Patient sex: M
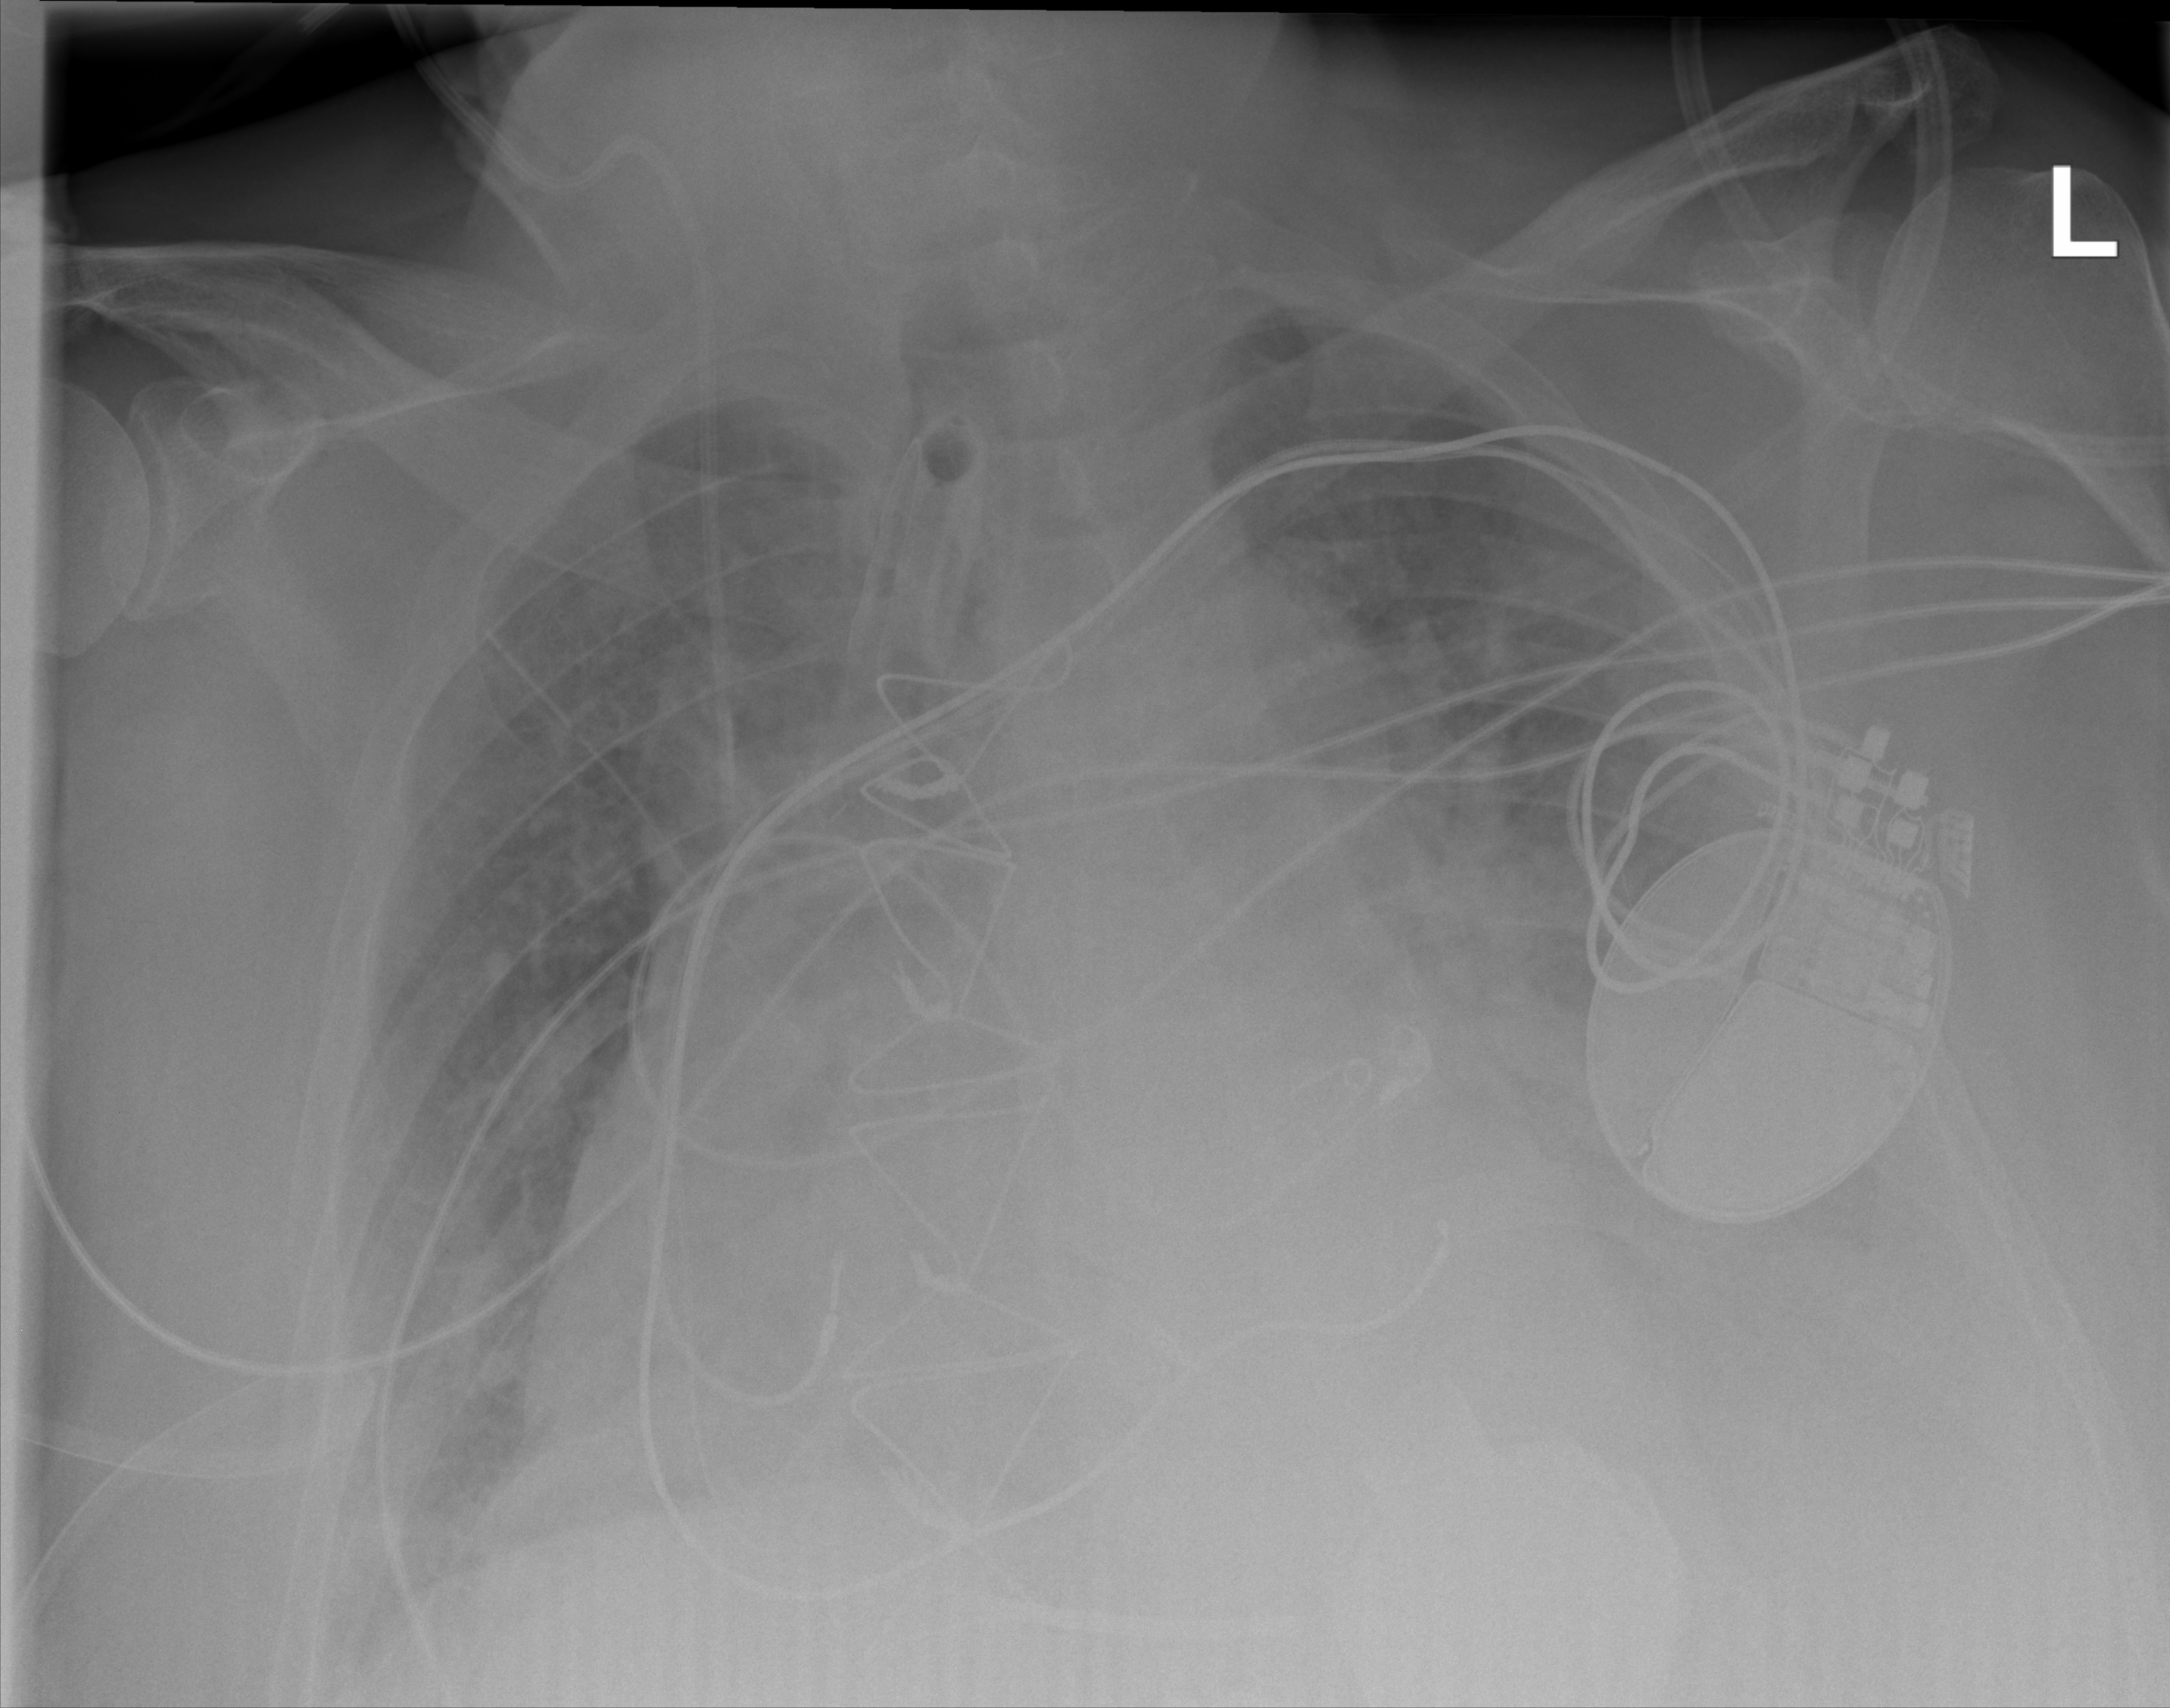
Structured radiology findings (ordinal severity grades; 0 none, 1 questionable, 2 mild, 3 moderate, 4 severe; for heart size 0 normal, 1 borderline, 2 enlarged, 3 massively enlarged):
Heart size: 3
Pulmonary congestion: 3
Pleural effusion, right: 2
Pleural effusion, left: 3
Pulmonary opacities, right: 2
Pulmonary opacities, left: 1
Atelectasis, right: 2
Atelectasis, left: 2